Interaction volume radius: 5 \u00c5
Interaction volume height: 25 \u00c5
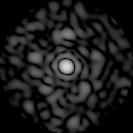
Disorder parameter: 0.8633